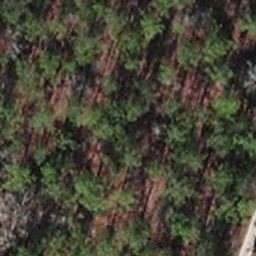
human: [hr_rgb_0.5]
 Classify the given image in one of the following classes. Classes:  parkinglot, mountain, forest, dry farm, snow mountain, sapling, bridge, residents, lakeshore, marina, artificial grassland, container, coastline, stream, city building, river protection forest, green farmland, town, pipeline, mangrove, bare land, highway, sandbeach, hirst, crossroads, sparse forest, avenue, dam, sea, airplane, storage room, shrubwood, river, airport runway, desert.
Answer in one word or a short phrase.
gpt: sapling